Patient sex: M
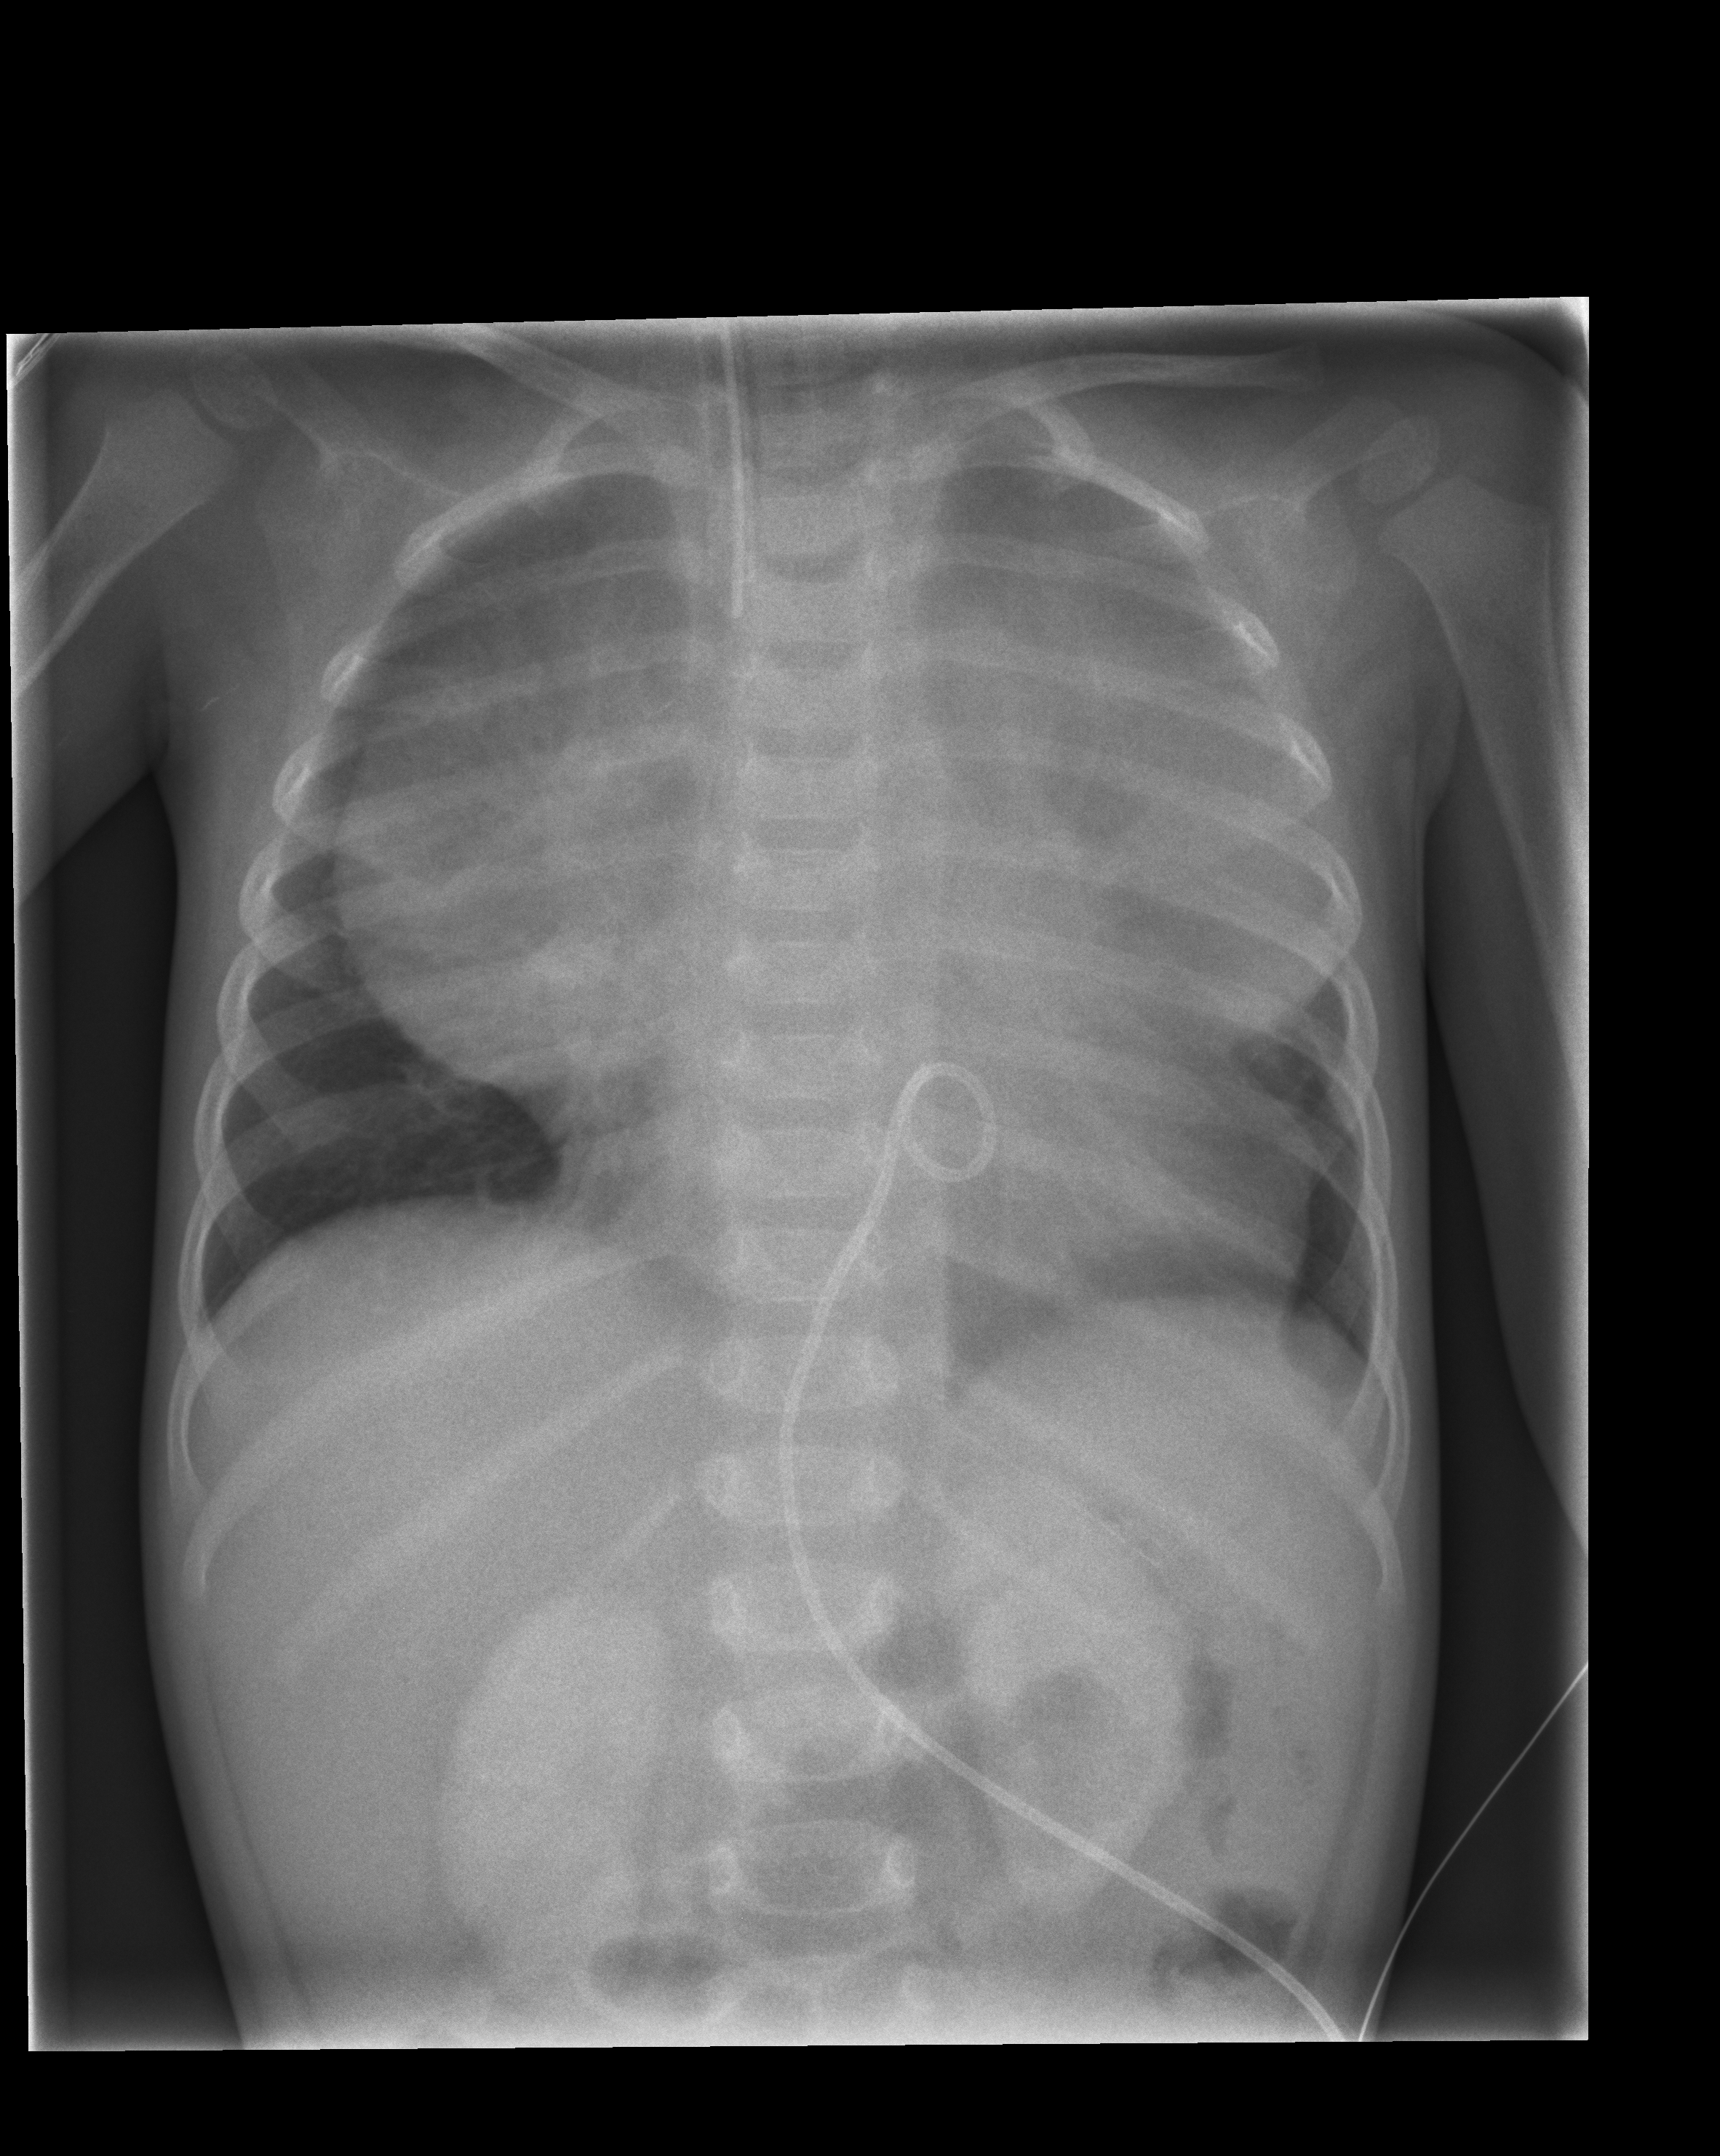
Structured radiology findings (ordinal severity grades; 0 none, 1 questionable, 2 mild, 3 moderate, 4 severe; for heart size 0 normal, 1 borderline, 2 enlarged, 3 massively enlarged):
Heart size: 3
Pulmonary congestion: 0
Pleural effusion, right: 0
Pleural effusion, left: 0
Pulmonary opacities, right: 0
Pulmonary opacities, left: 0
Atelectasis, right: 2
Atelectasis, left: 0